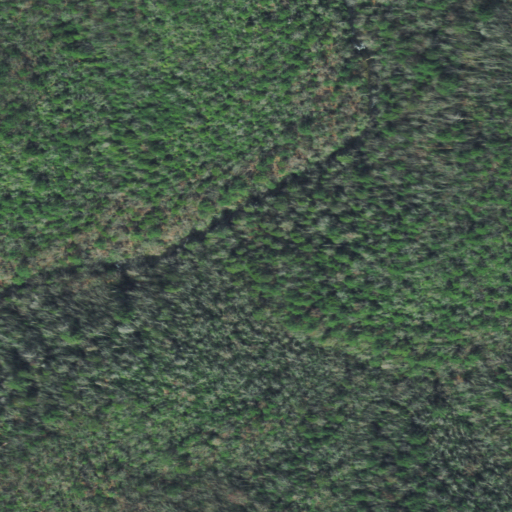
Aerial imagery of valley in Tennessee named Papaw Cove containing mixed forest and evergreen forest